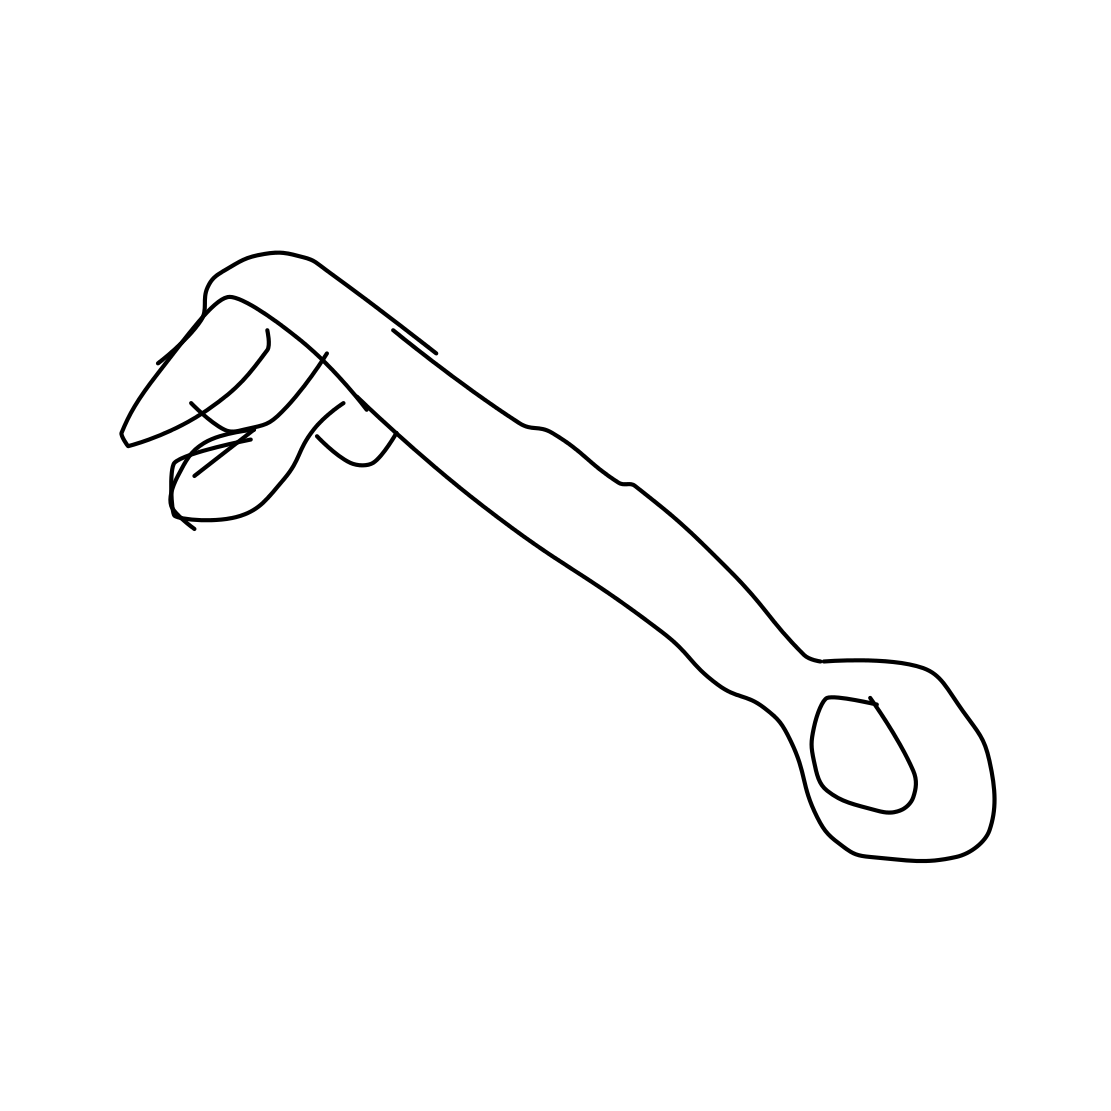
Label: key